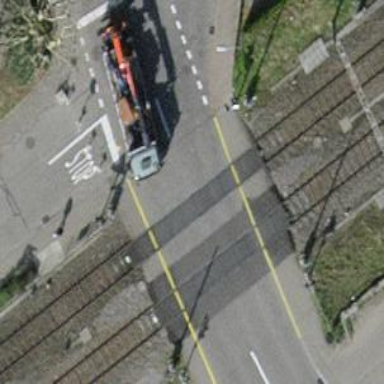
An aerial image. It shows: Level crossing with lights. The barriers at the crossing are of double half type.